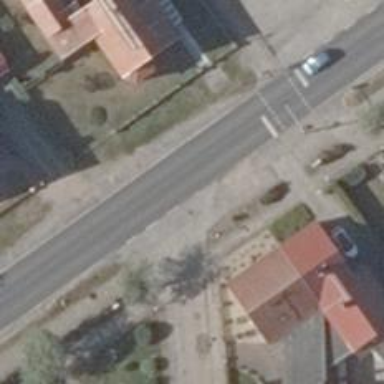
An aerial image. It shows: Primary highway with asphalt surface. On the left side there is sidewalk and cycle track.